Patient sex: M
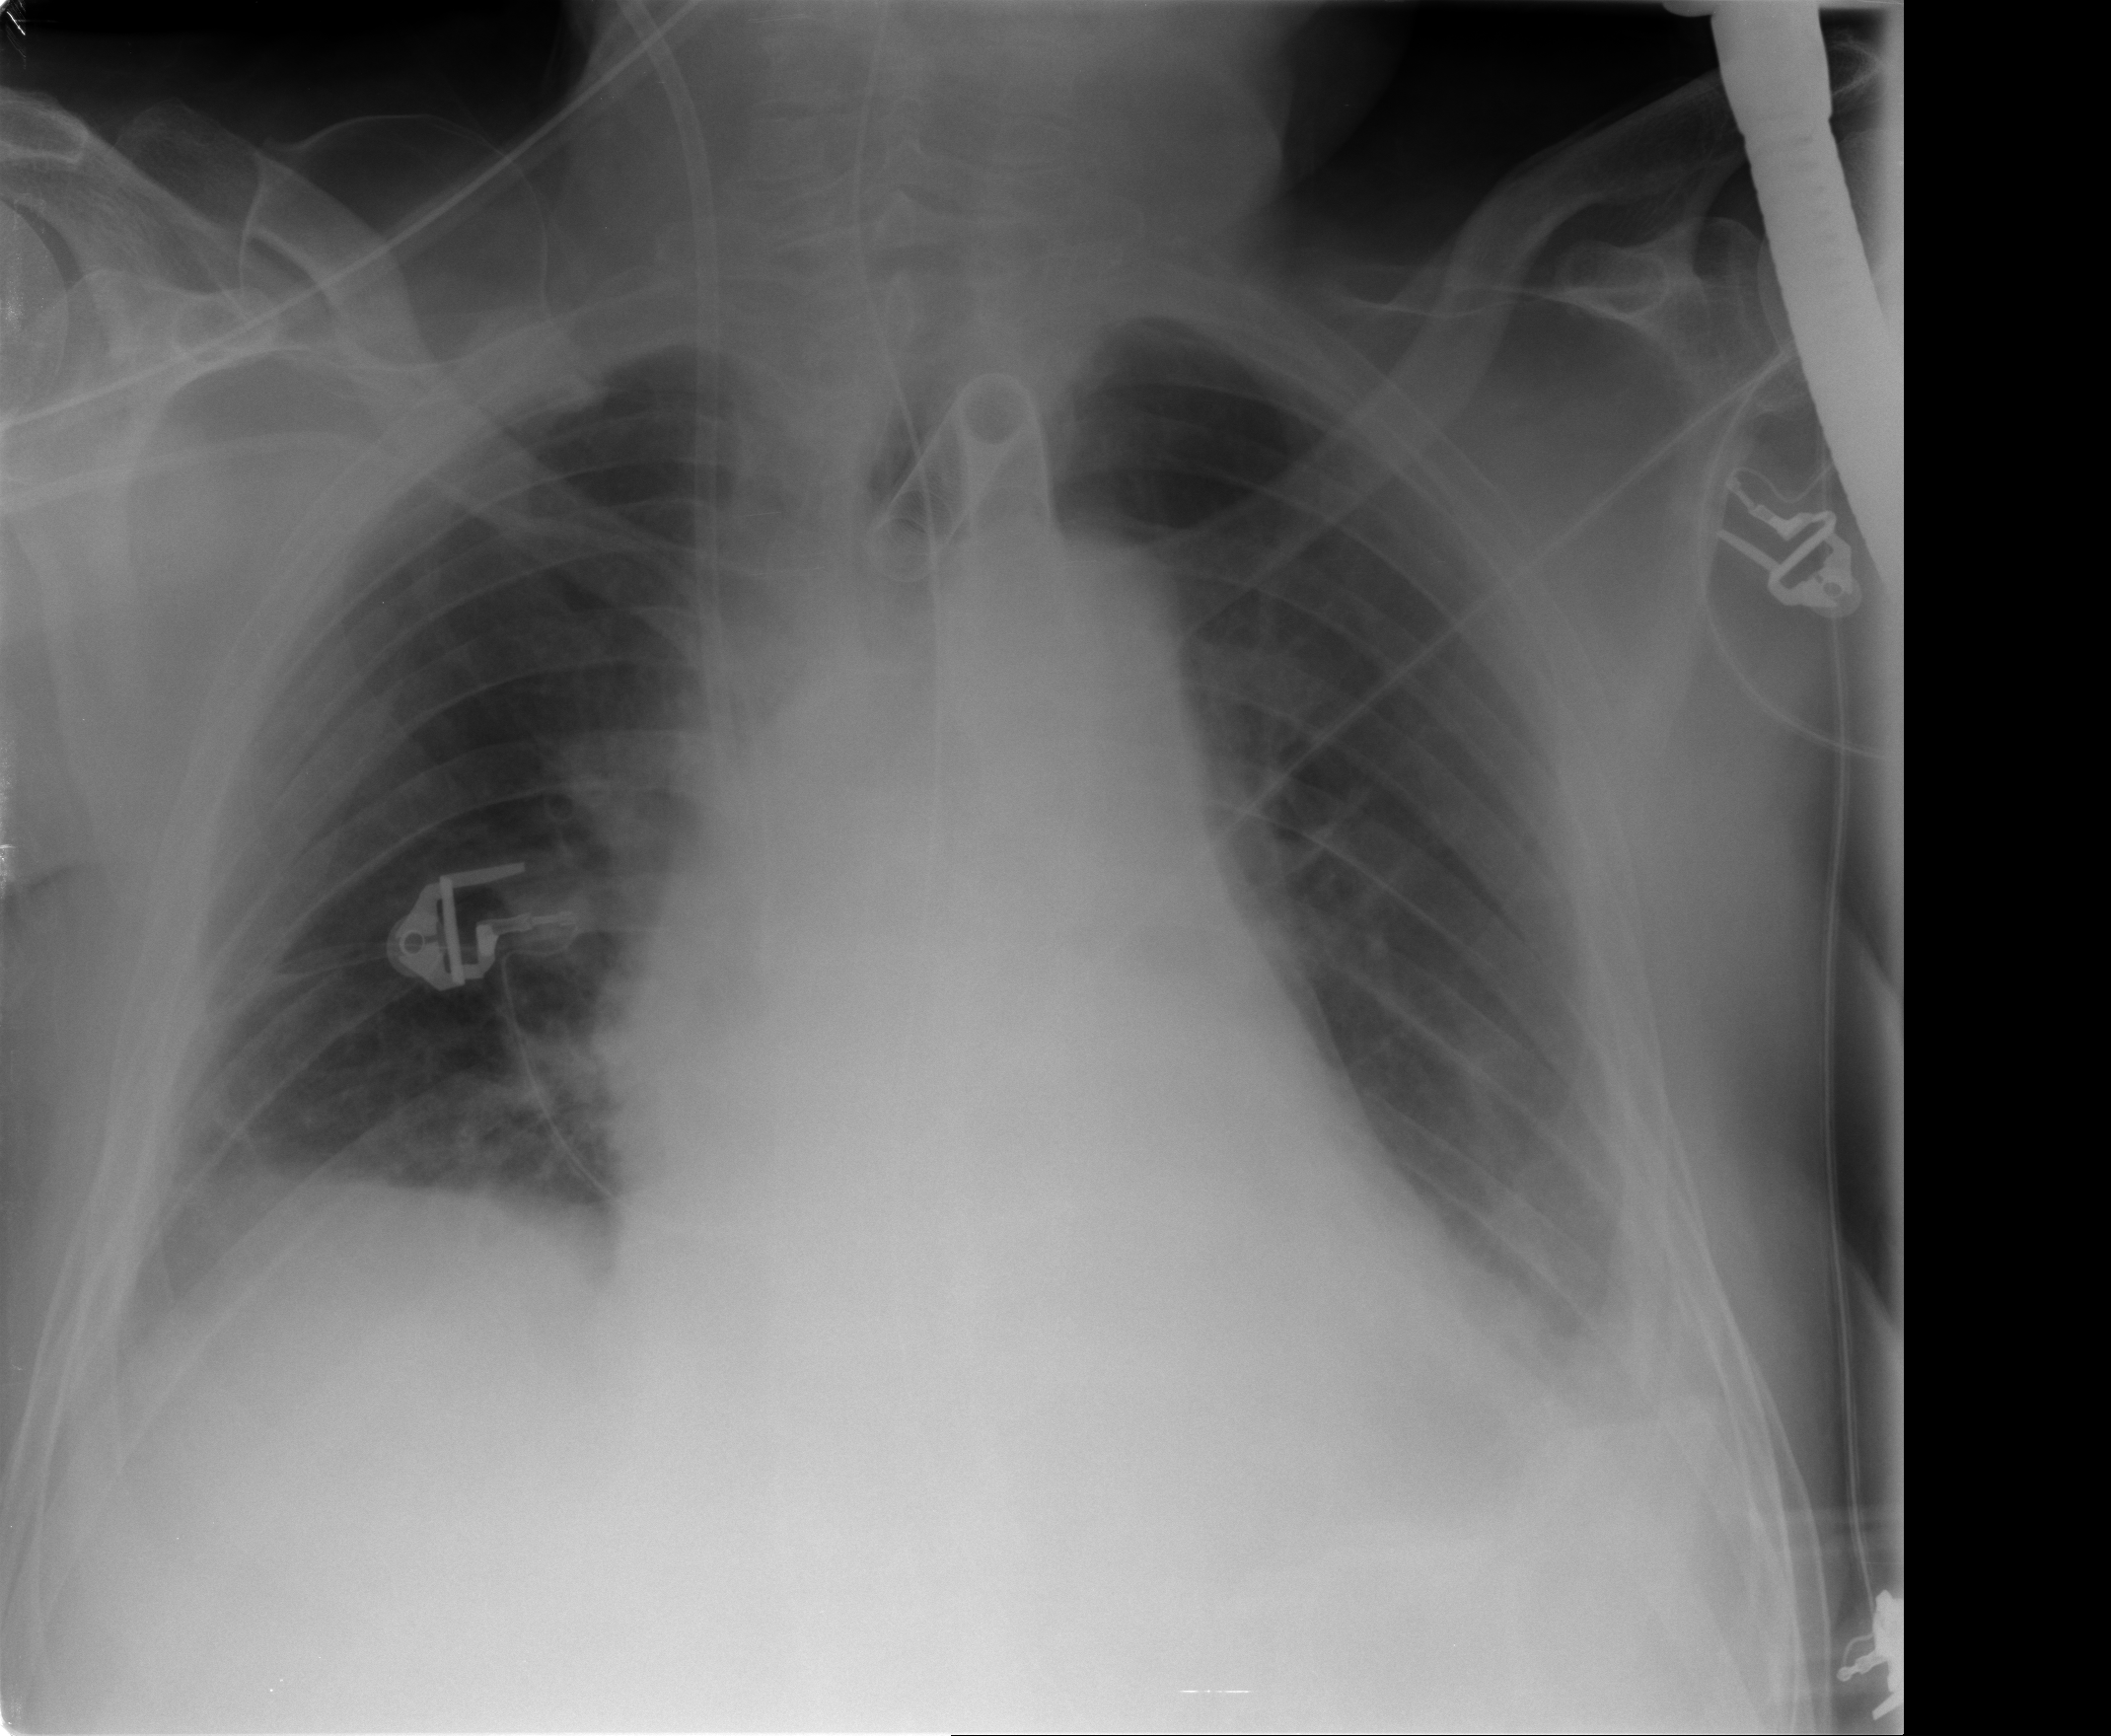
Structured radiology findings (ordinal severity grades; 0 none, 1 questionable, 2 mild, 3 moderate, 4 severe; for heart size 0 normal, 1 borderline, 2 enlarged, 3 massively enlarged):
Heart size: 2
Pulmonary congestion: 1
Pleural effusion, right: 1
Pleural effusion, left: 2
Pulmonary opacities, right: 0
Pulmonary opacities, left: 0
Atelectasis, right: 2
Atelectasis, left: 2